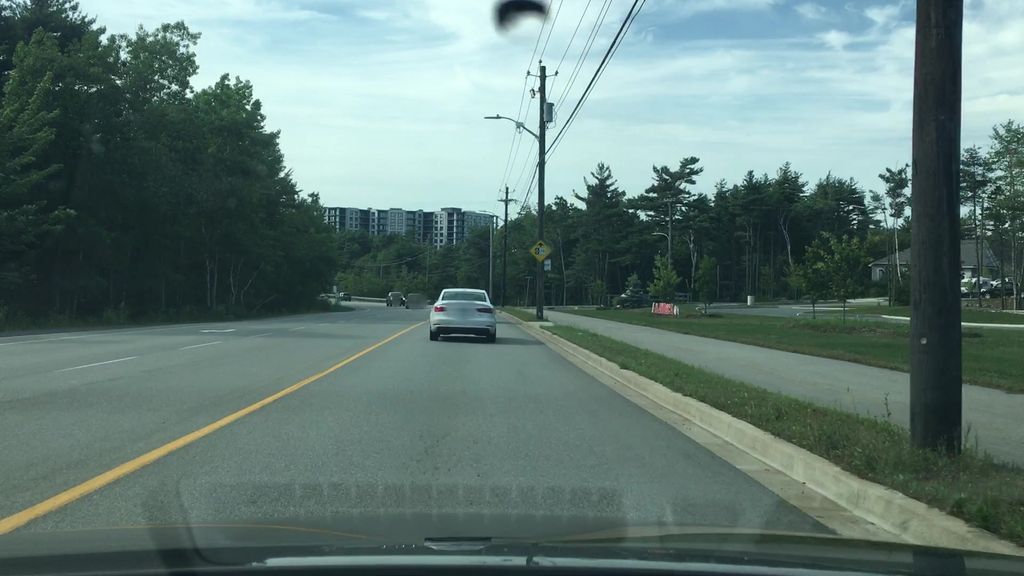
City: halifax